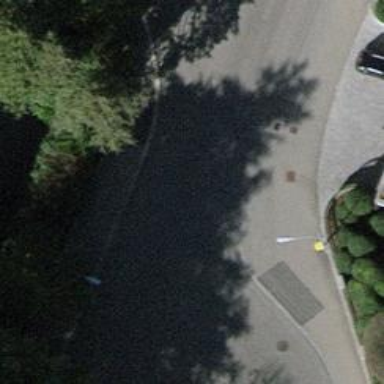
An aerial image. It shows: Paved residential road with sidewalks on both sides.